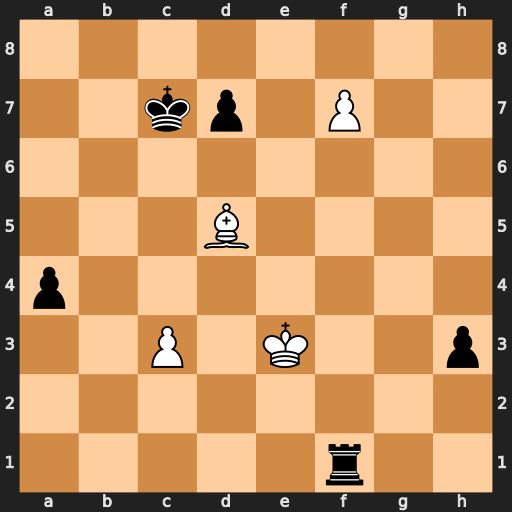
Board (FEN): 8/2kp1P2/8/3B4/p7/2P1K2p/8/5r2
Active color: w
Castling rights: -
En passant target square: -
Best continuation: Bf3 h2 f8=Q